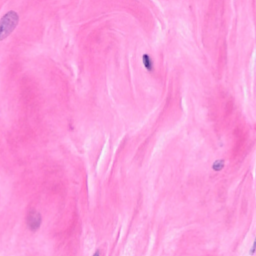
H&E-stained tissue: Breast